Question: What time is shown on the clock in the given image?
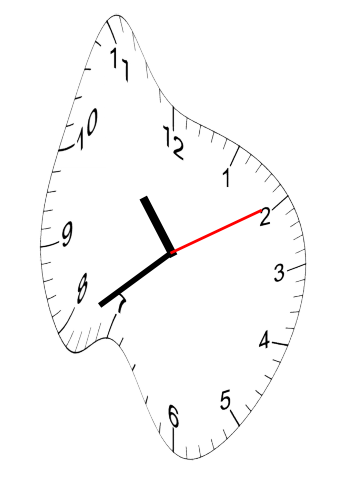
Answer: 10:39:10